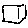
Label: square